Aerial crown-view tile of a tropical tree (Barro Colorado Island, Panama), acquired 20241112:
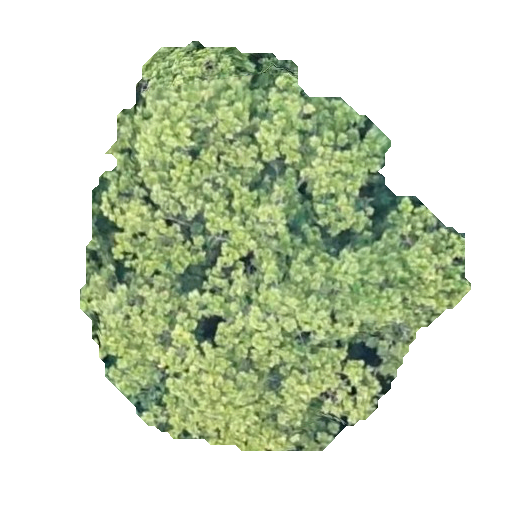
Species: Anacardium excelsum
GBIF accepted scientific name: Anacardium excelsum
Crown area: 172.026 m²